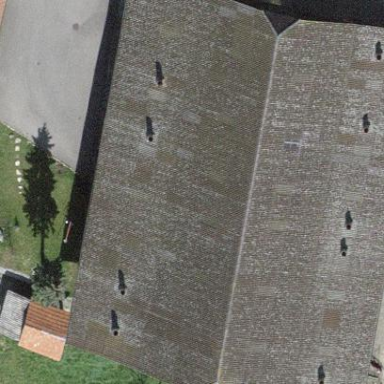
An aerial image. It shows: Simple and straightforward house.